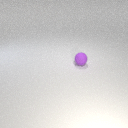
small purple rubber sphere